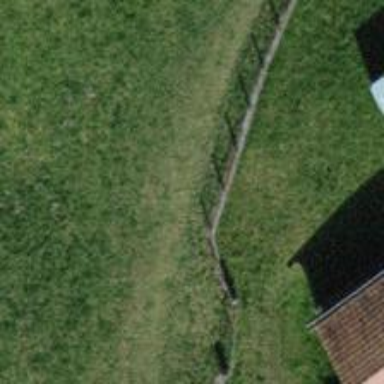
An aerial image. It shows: Fence.